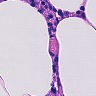
Metastatic tissue present: no